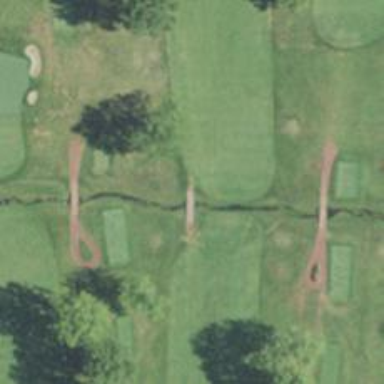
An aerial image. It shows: Path bridge crossing golf cartpath.